A scalogram of one vibration snapshot from a rotating bearing is shown, computed with a continuous wavelet transform. Based on the visible evidence, which condition applies: normal, inner_race, outer_race, ball?
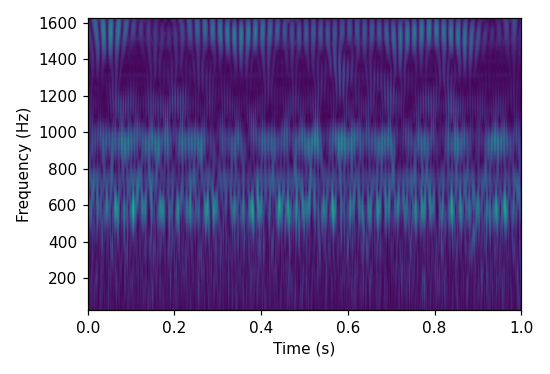
Answer: normal